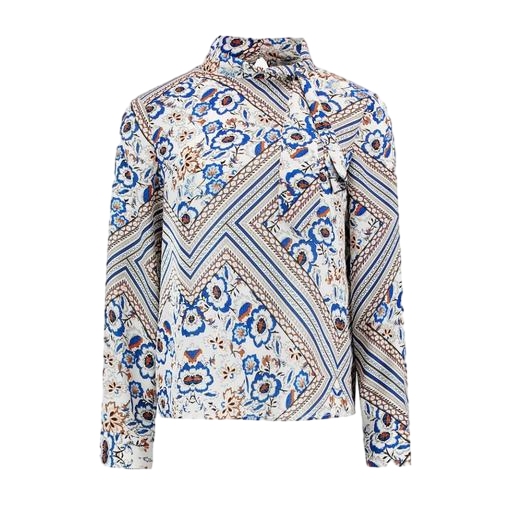
blue vanessa bruno athé geometric print button, multicolor slim-fit penny collar floral-print shirt, blue claudia floral-print pussy-bow blouse, white background